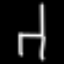
Label: chair